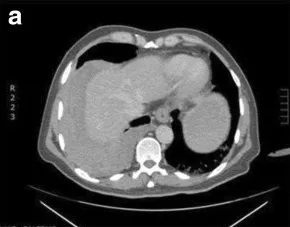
Computed tomography results of the patient. Presence of a right hemothorax without pulmonary lesions.
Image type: radiology (ct)